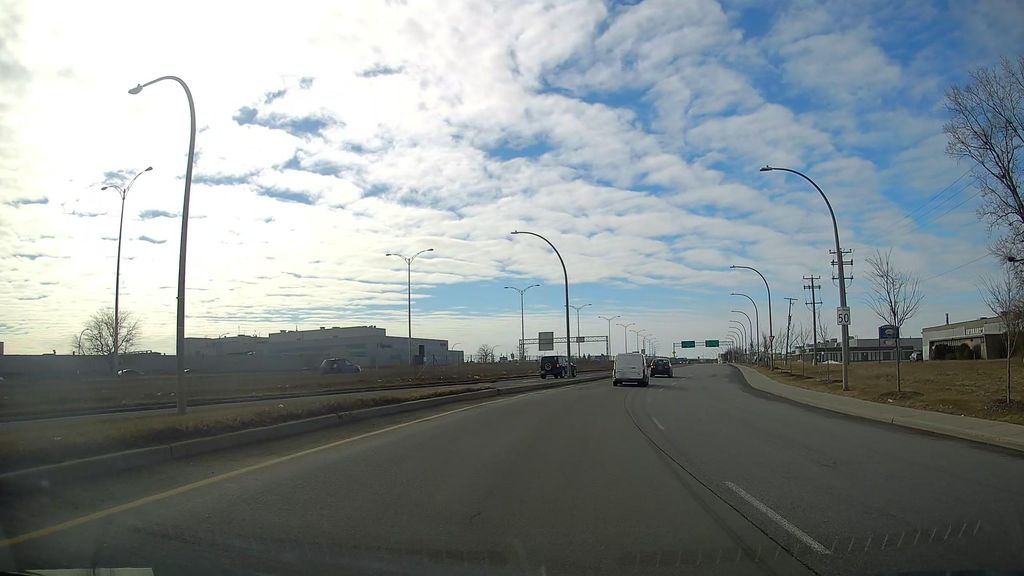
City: montreal